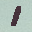
Label: 1